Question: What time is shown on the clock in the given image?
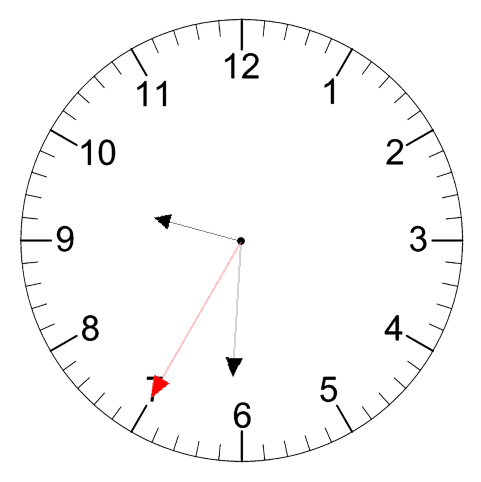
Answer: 09:30:35